Question: Count the number of objects in the diagram.
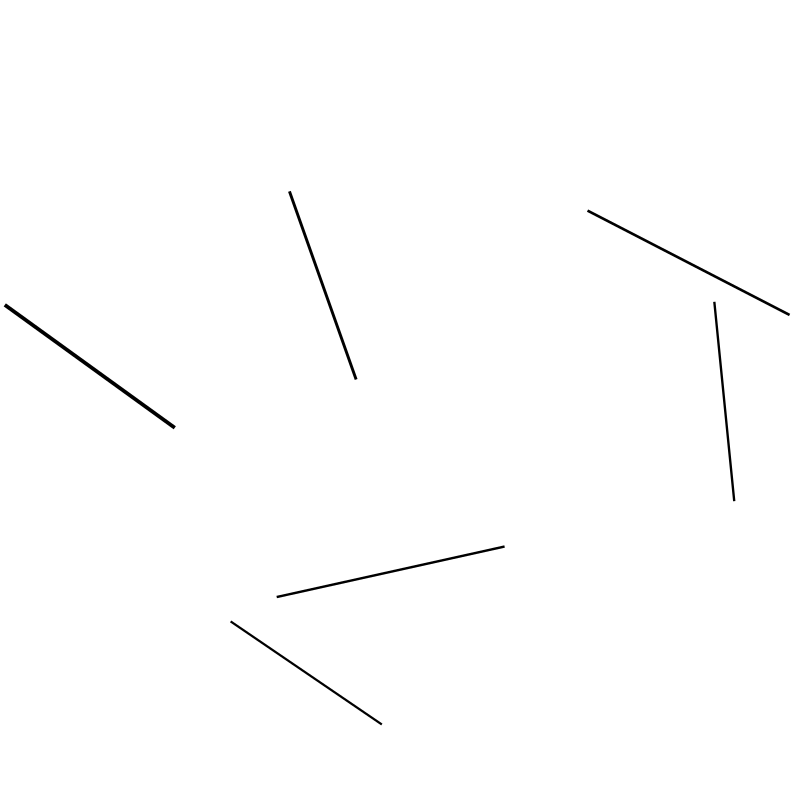
Answer: 6